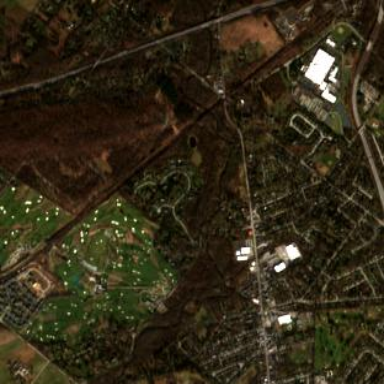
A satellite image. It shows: Golf course surrounded by greenery.